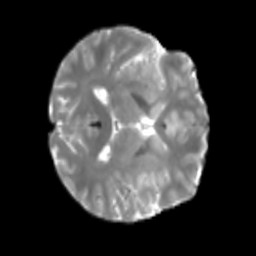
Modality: T2w
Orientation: axial
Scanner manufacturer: siemens
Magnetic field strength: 3 T
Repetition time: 4 s
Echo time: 0.0594 s